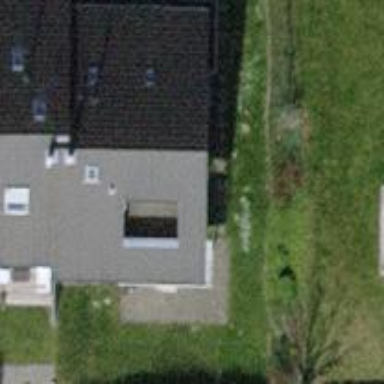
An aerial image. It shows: Semi-detached house.